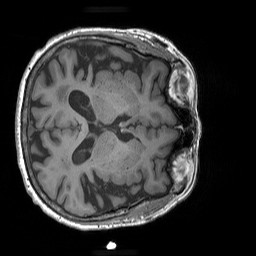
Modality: T1w
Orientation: axial
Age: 80
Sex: female
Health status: healthy
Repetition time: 1.9 s
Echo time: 0.00252 s